Interaction volume radius: 5 \u00c5
Interaction volume height: 10 \u00c5
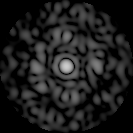
Disorder parameter: 0.8566